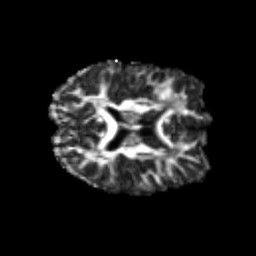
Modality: FA
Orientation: axial
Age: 24
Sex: male
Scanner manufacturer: siemens
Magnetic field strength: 3 T
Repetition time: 3.5 s
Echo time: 0.125 s